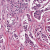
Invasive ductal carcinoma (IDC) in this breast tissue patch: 1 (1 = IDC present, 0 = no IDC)